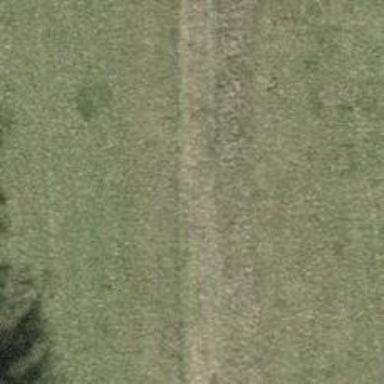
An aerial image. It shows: Grassy track with grade5 tracktype.